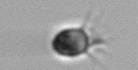
Label: Balanion